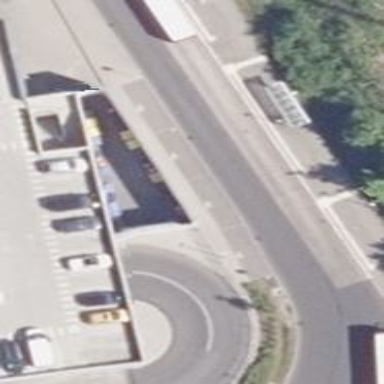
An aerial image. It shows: Public transport stop position.